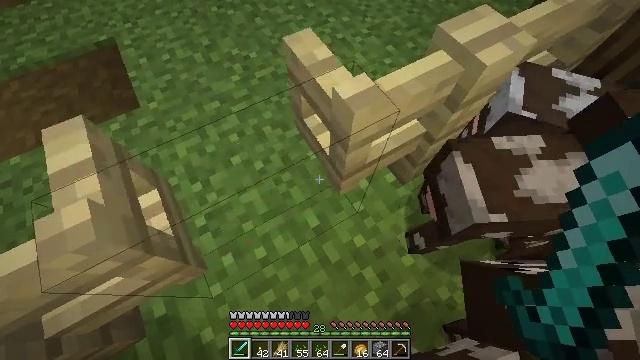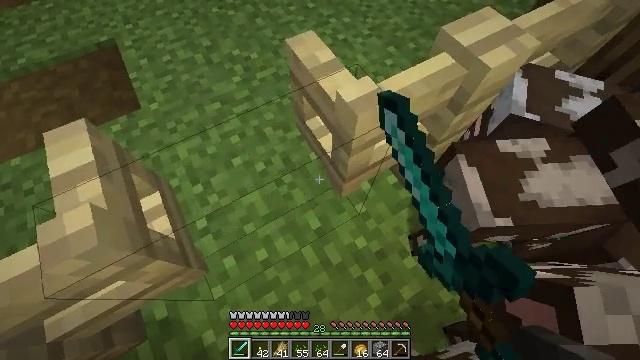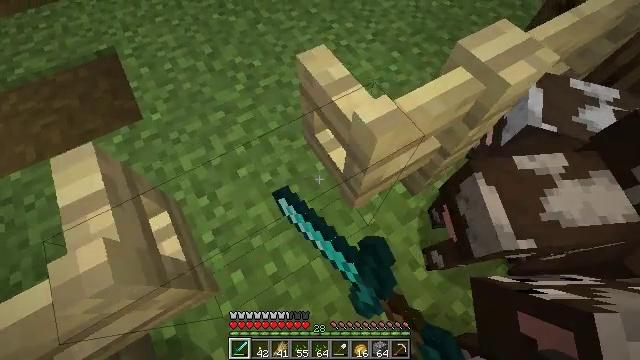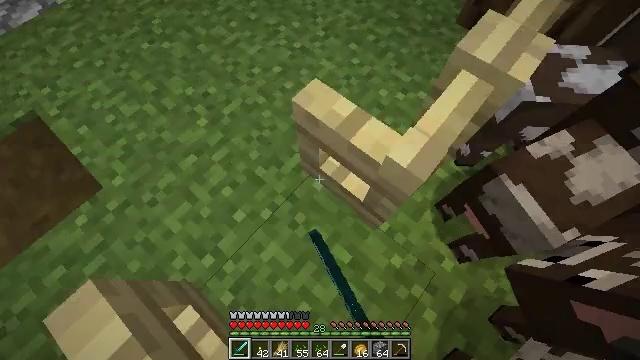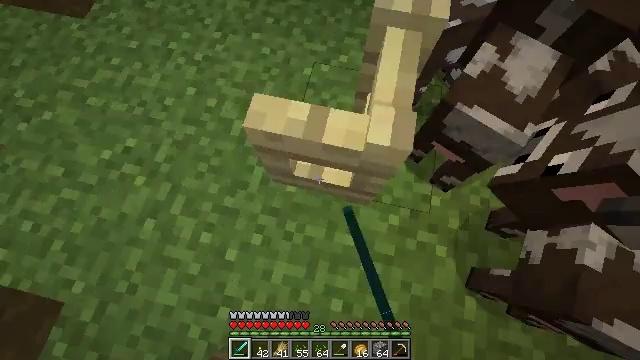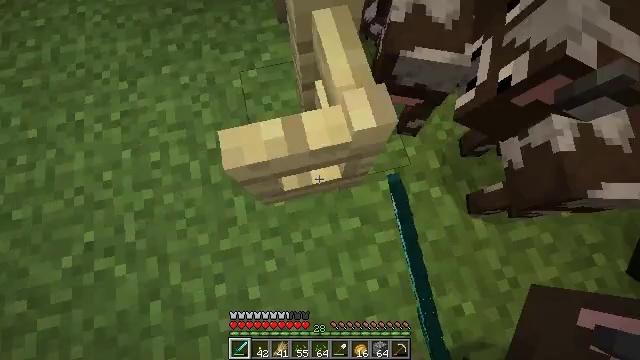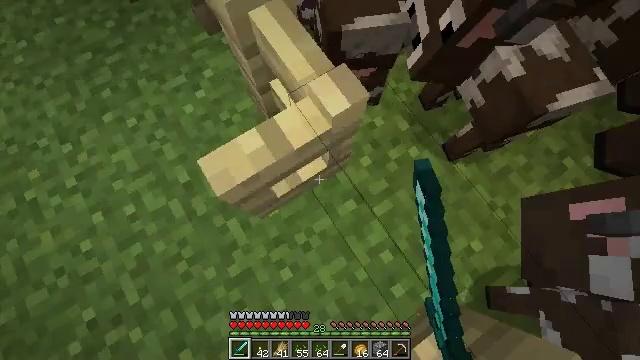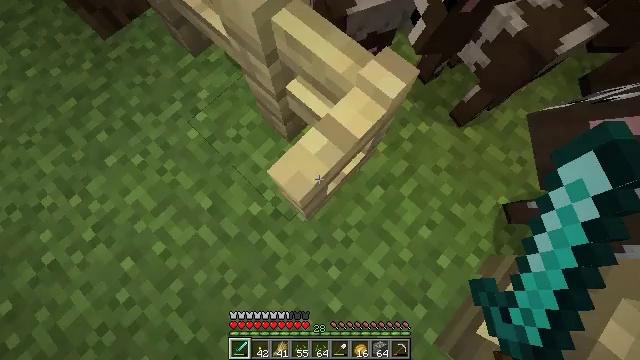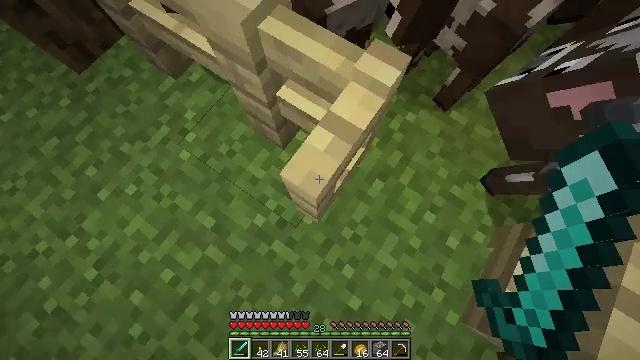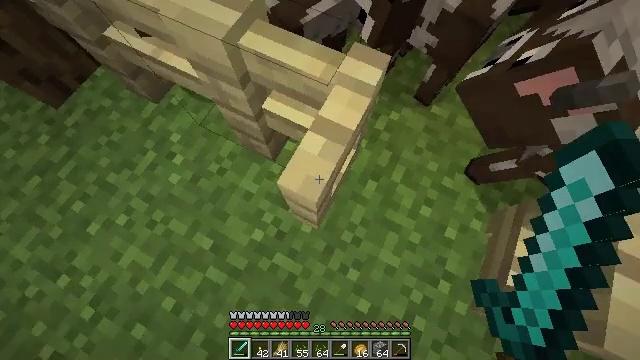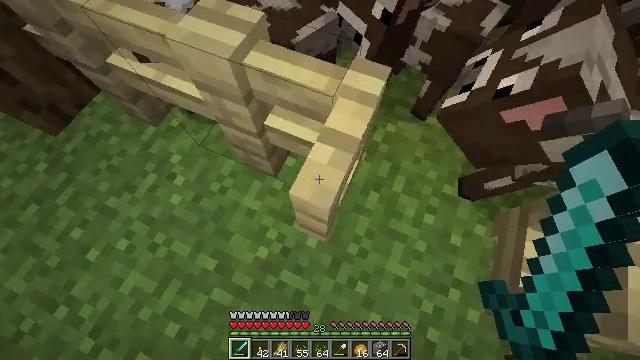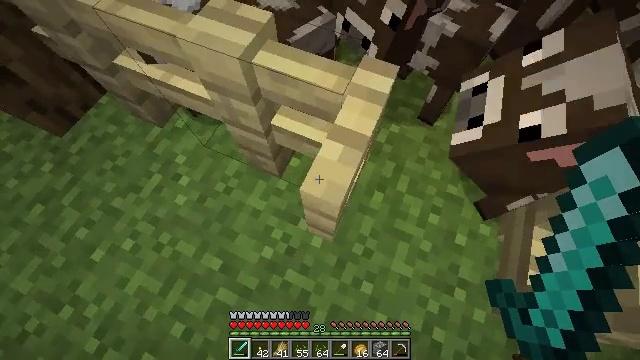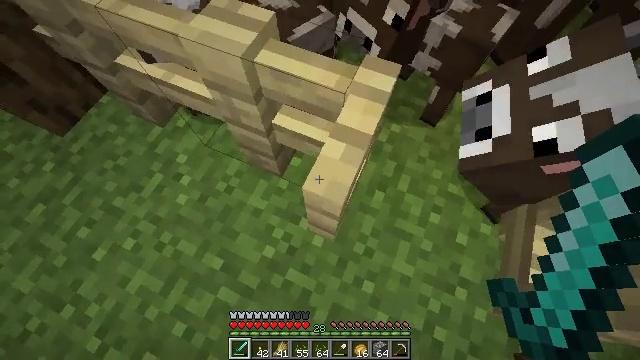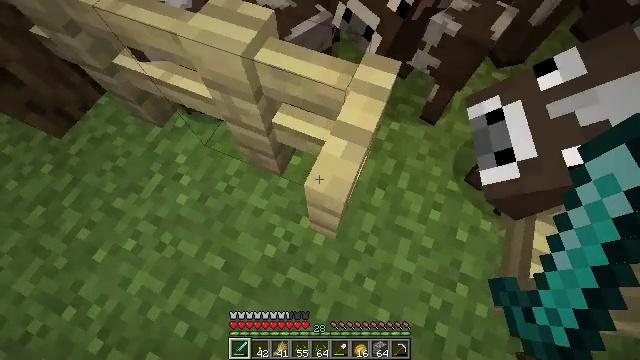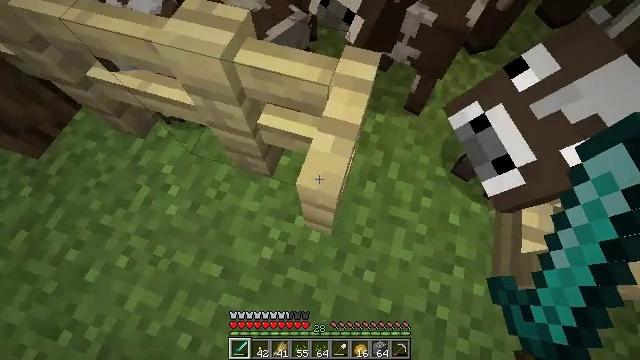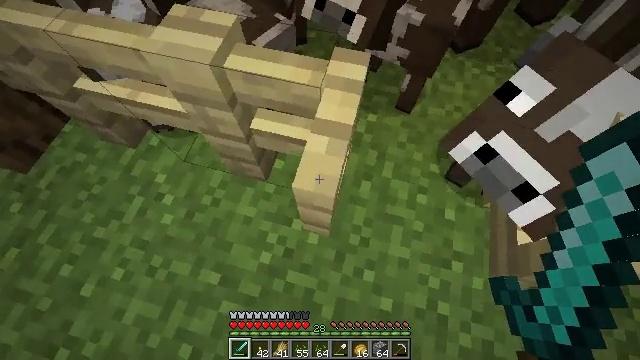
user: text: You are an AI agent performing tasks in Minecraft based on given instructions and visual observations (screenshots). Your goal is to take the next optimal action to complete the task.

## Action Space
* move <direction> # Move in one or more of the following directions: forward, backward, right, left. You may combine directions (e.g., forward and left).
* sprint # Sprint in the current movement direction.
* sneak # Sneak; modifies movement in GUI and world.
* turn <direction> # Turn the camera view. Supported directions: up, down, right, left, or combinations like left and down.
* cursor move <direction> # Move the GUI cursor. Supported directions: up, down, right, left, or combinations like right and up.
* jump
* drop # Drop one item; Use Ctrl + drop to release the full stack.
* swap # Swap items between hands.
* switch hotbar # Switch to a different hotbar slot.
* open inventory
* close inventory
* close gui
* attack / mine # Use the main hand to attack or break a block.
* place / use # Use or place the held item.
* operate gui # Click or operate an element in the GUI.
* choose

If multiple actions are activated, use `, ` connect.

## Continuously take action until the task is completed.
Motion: motion action
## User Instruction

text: Prepare a baked potato in the furnace.
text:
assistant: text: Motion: move forward and move left, use / place
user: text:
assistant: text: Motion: move forward and move left, use / place
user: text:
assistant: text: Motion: move forward and move left, turn right and down
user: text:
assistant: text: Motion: move forward and move left, turn right and down
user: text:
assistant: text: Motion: move forward and move left, turn right and down
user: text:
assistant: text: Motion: move forward and move left, turn right and down
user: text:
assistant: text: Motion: move left, turn right
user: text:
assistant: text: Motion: turn right and up
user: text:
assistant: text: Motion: turn right and up
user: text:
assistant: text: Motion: turn right and up
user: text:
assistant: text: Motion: use / place
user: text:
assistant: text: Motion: use / place
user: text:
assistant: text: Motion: no_op
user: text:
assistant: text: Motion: turn right
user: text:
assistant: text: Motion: turn right
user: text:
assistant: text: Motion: turn right
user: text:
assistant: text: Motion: turn right and up
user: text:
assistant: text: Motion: turn right and up
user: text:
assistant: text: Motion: use / place
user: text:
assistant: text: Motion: use / place
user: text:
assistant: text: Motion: no_op
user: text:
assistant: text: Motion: no_op
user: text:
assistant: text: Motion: no_op
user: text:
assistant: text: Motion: no_op
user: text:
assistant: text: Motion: no_op
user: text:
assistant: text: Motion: no_op
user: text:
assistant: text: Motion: no_op
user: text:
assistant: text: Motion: no_op
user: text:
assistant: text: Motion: turn right
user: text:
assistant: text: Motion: turn right and up